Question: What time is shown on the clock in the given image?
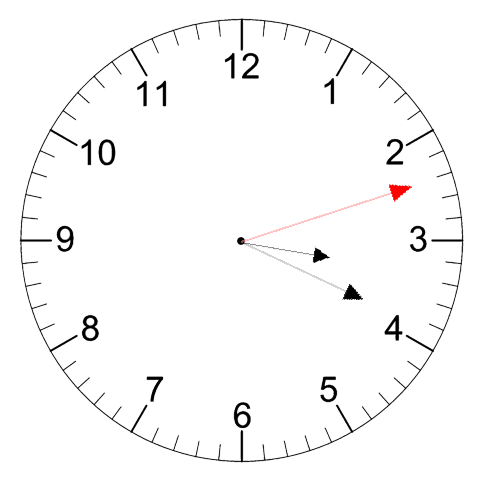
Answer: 03:19:12